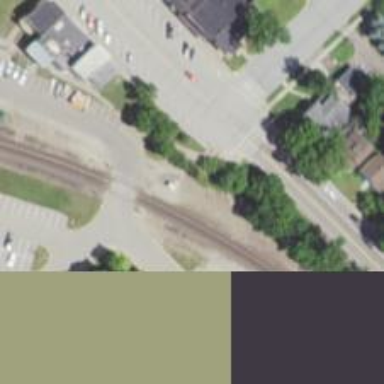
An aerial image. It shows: Railway spur junction.